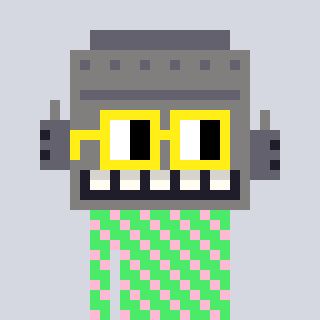
a pixel art character with square yellow glasses, a robot-shaped head and a teal-colored body on a cool background